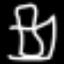
Label: hourglass